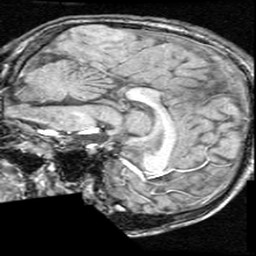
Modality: T1w
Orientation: sagittal
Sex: female
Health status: ill
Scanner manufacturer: ge
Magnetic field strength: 1.5 T
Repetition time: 21 s
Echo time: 0.008 s